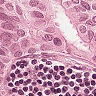
Metastatic tissue present: yes